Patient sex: M
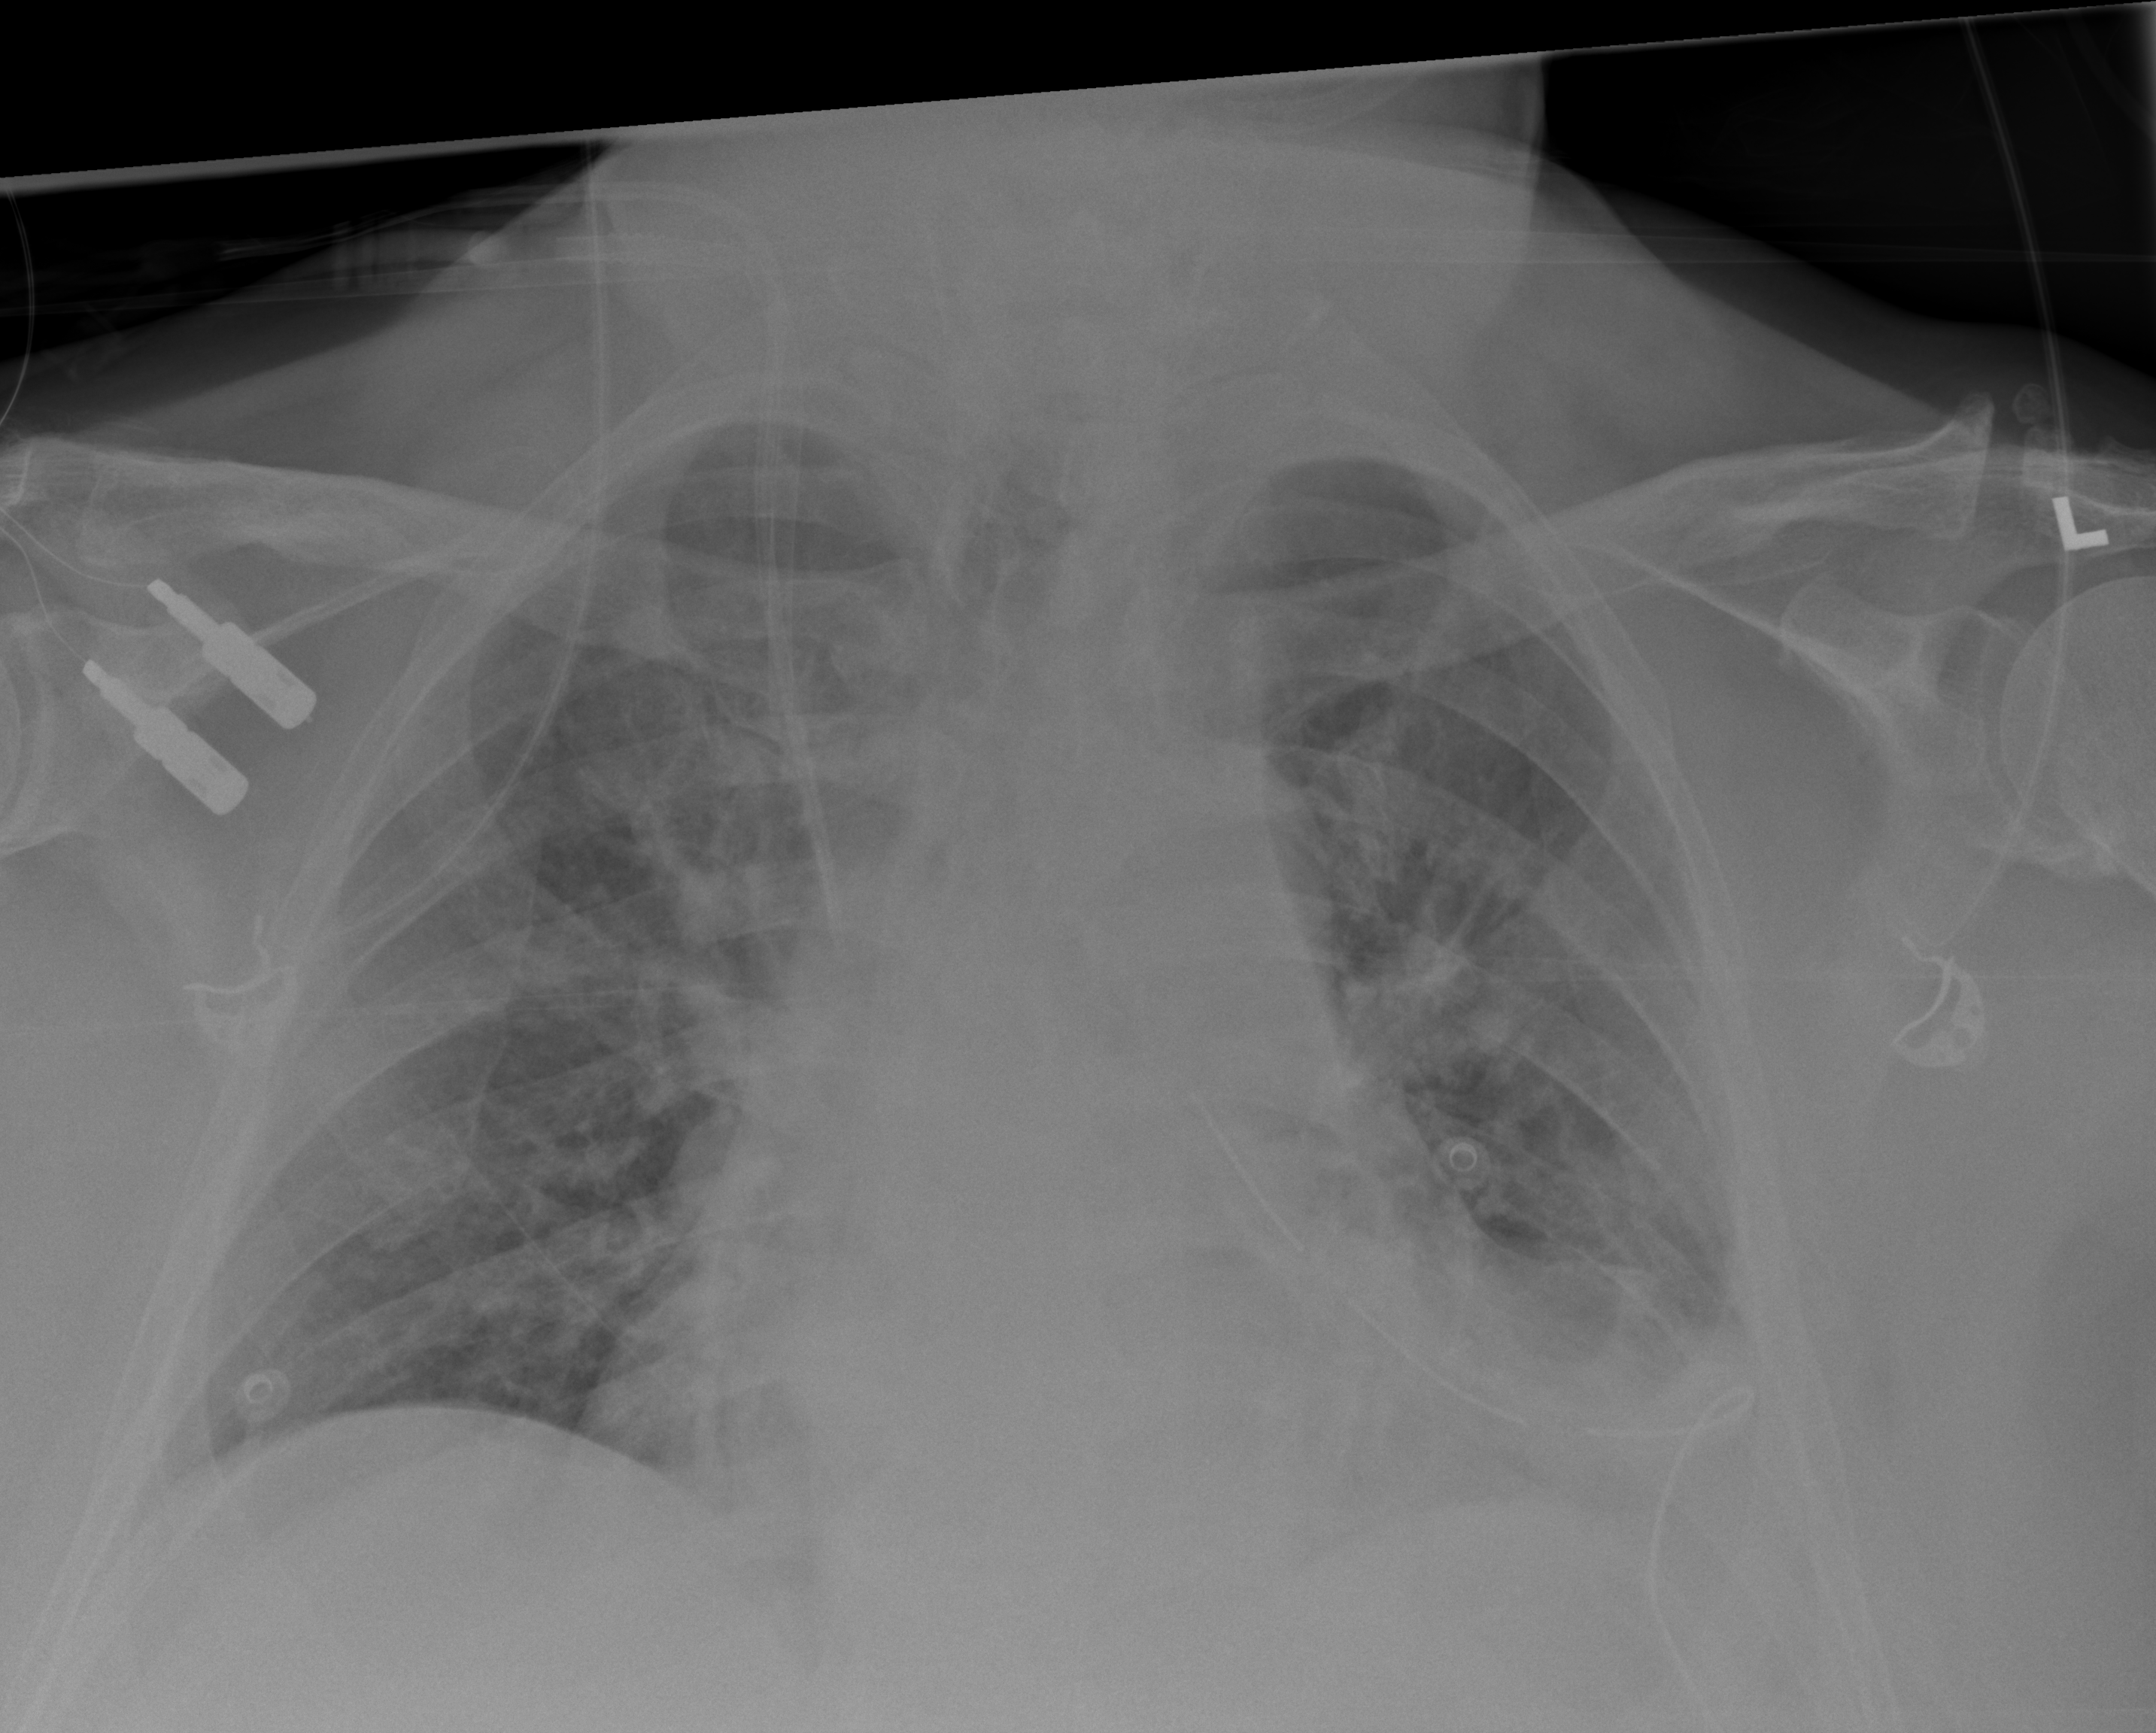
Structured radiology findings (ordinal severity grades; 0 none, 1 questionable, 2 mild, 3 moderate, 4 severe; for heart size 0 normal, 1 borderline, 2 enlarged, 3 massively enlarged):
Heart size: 2
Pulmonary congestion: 3
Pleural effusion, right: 0
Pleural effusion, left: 0
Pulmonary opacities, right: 2
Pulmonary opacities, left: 2
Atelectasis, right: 2
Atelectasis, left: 2